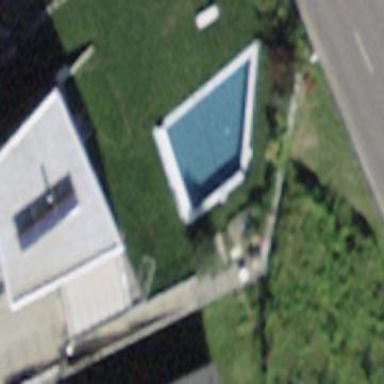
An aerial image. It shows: Swimming pool located in leisure land.